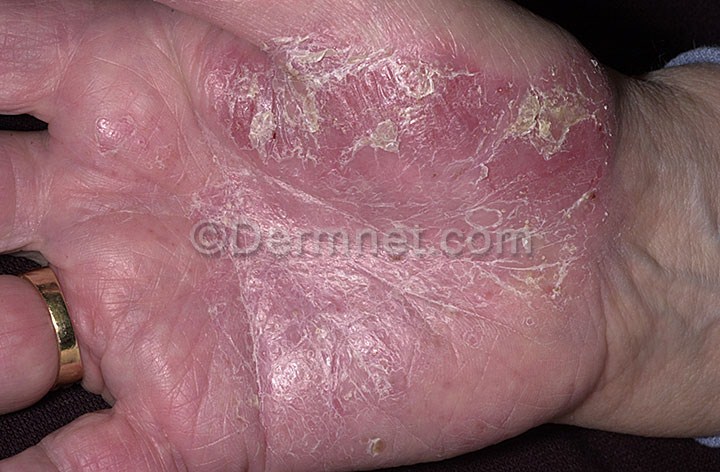
Disease: Psoriasis pictures Lichen Planus and related diseases